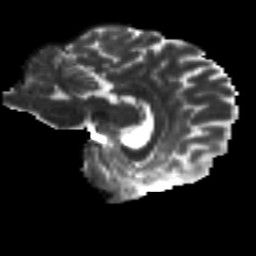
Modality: T2w
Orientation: sagittal
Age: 29
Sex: female
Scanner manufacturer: siemens
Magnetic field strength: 3 T
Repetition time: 8.8 s
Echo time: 0.085 s